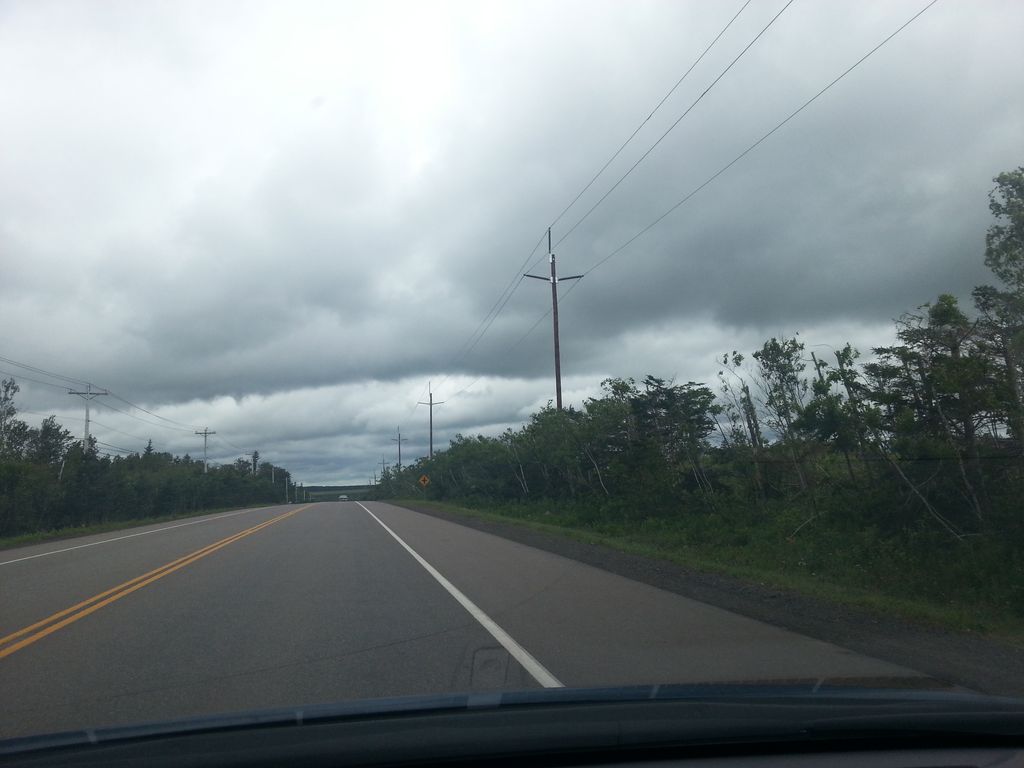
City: charlottetown